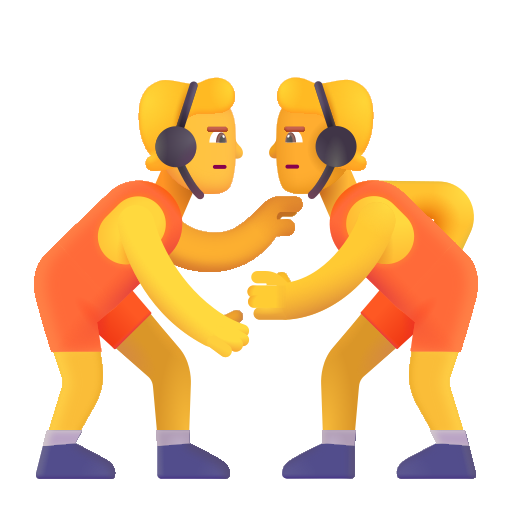
person wrestling color default